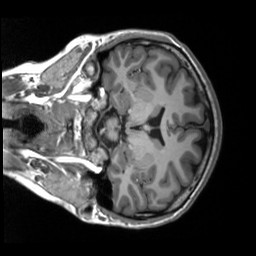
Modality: T1w
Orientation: coronal
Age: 22
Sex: female
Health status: healthy
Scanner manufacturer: siemens
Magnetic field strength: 3 T
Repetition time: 2.53 s
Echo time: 0.00219 s